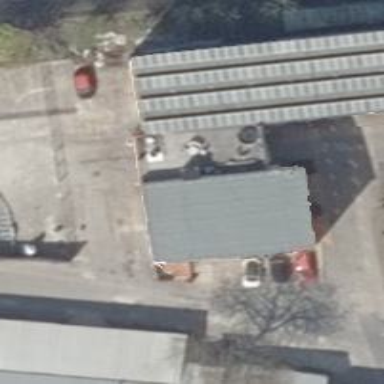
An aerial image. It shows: Car wash facility.